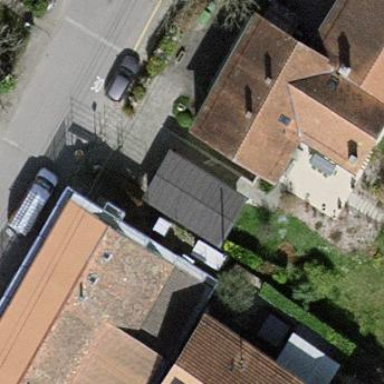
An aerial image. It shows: View of roof of building.